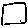
Label: square